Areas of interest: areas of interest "Painuo Innovation Park"
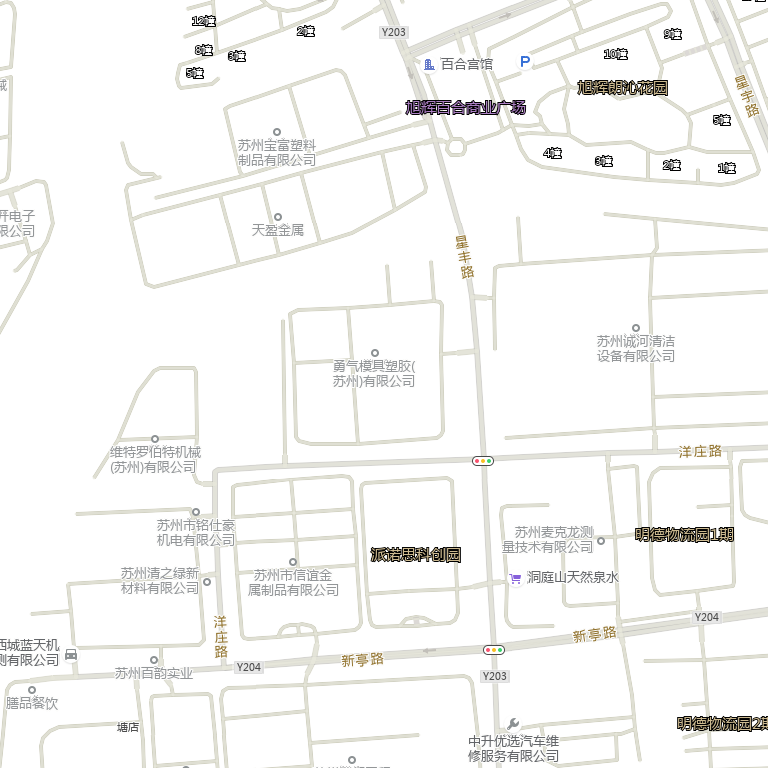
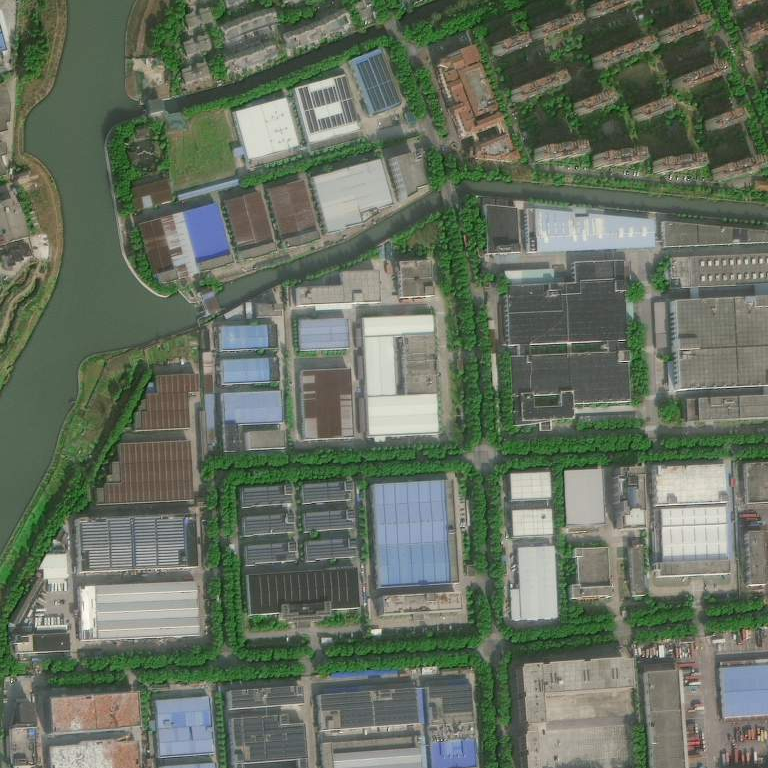